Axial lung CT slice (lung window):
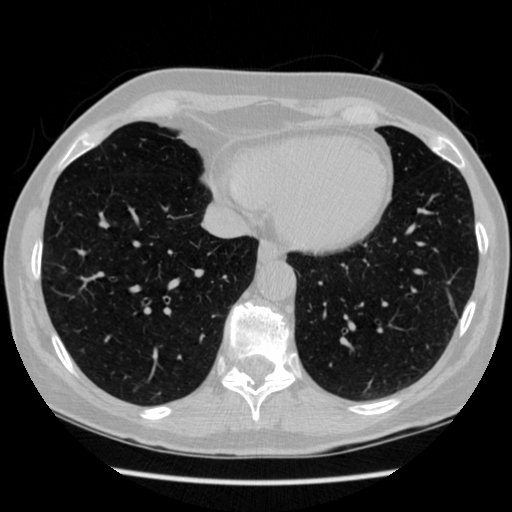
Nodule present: no